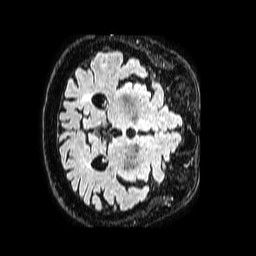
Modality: FLAIR
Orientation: axial
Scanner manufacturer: philips
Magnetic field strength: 1.5 T
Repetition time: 4.8 s
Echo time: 0.3 s